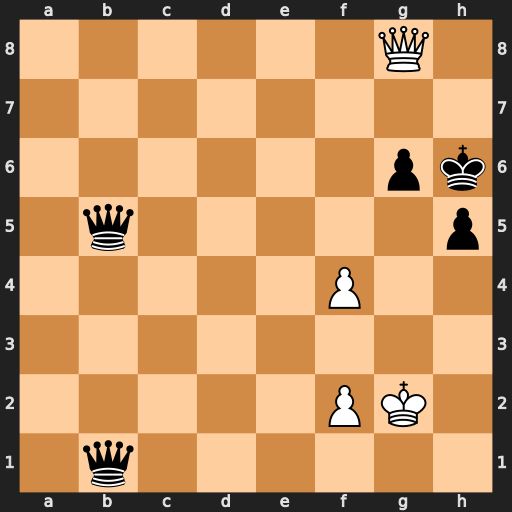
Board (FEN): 6Q1/8/6pk/1q5p/5P2/8/5PK1/1q6
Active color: w
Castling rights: -
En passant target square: -
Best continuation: Qh8#